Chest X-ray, PA view. Patient: 25 years old, sex F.
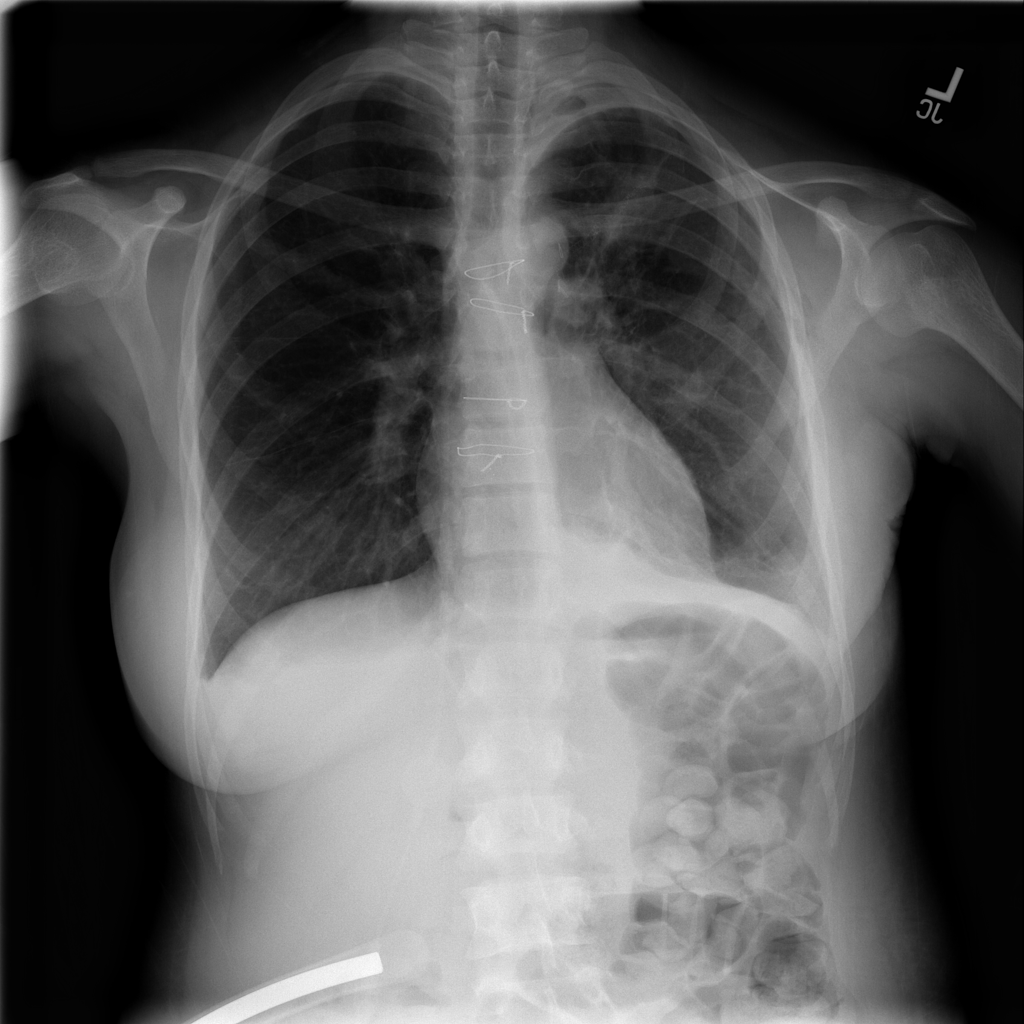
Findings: Atelectasis, Effusion, Pneumothorax